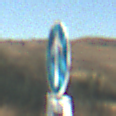
Verkehrszeichen: VorgeschriebeneFahrtrichtungGeradeaus
Zusatzzeichen unten: MehrspurigeFahrzeugeFrei8
Umgebung: Outdoor, Nature
Tageszeit: MorningAfternoon
Wetter: PartlyCloudy
Licht: Natural
Jahreszeit: NotSpecified
Kontrast: HighContrast